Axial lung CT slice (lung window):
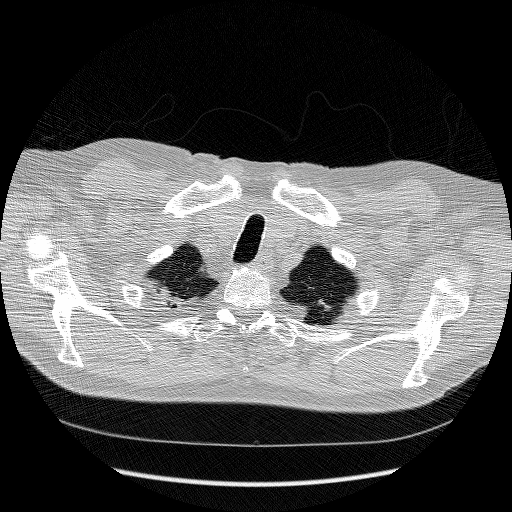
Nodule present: no